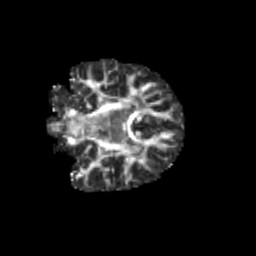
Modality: FA
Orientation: coronal
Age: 13
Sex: female
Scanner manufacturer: siemens
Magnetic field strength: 3 T
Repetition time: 3.8 s
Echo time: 0.07 s